Interaction volume radius: 5 \u00c5
Interaction volume height: 10 \u00c5
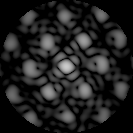
Disorder parameter: 0.2789